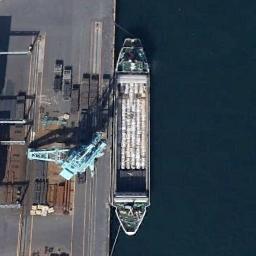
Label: ship